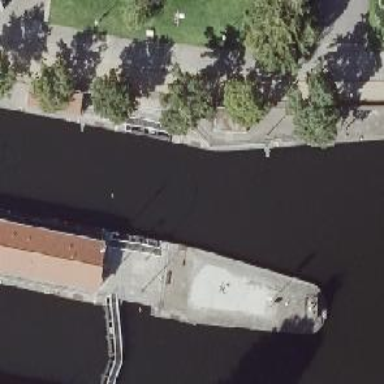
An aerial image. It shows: Lock gate along waterway.